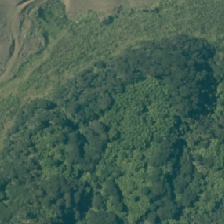
Land cover: broadleaved_indigenous_hardwood